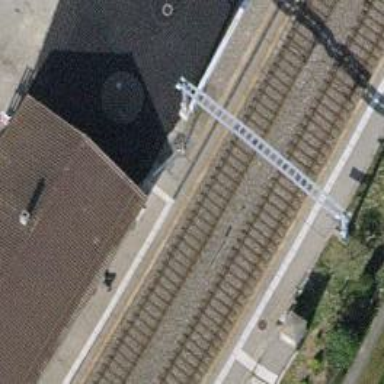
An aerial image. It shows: Public transport stop position along the railway.